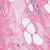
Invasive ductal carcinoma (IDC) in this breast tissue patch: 0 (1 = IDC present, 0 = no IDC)